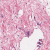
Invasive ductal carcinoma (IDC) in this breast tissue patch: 0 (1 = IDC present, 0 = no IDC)